Question: Actually i am using RESlider in my app. In the menu table view there is a profile image and aside to it there is a notification label. Now i want is that when the user presses the hamburger menu the notification label() should animate from a tiny dot to its original size. How to achieve this??

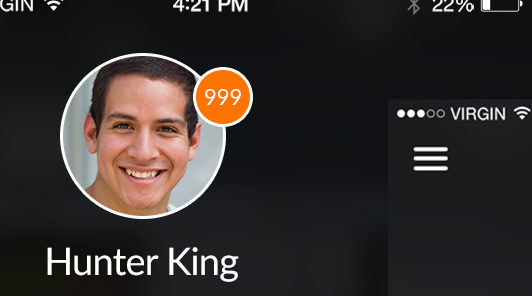
Answer: Put this in viewDidAppear
'''
-(void)viewDidAppear:(BOOL)animated{
self.label.transform = CGAffineTransformMakeScale(0.01, 0.01);
[UIView animateWithDuration:0.5 animations:^{
self.label.transform = CGAffineTransformIdentity;
} completion:^(BOOL finished) {
}];
}
'''